Question: When an image is dragged on to a canvas element (or another div), this function is called. If the element was a canvas element it uses pattern to create the fill, otherwise it appends the image. When it appends the image, I can call jquery's draggable function. I would like to achieve the same functionality with the canvas element. How would I go about doing that?
Here is the relevant code:
'''
function photos_create_preview_image(element)
{
console.log(element.id);
if(element.id.indexOf("canvas") != -1)
{
console.log("canvas element");
var canvas = document.getElementById(element.id);
ctx = canvas.getContext("2d");
new_img = new Image();
new_img.onload = function() {
this.width /= 3; //TODO: Figure out what this should be, right now it is just a "magic number"
this.height /= 3;
var pattern = ctx.createPattern(new_img, "no-repeat");
ctx.fillStyle = pattern;
ctx.fill();
//TODO: Make image draggable
};
new_img.src = SITE_URL + "/system/photo/cf_preview/" + selected_fid;
}
else
{
new_img = new Image();
new_img.onload = function() {
this.width /= 3; //TODO: Figure out what this should be, right now it is just a "magic number"
this.height /= 3;
element.appendChild(new_img);
$(new_img).draggable({ containment: "parent" });
};
new_img.src = SITE_URL + "/system/photo/cf_preview/" + selected_fid;
}
console.log("new image: " + new_img.src);
}
'''
Here's the new code with MarkE's solution:
'''
function photos_create_preview_image(element)
{
console.log(element.id);
if(element.id.indexOf("canvas") != -1)
{
console.log("canvas element");
var canvas = document.getElementById(element.id);
var ctx = canvas.getContext("2d");
var canvasOffset = $("#" + element.id).offset();
var offsetX = canvasOffset.left;
var offsetY = canvasOffset.top;
var isDown = false;
var startX;
var startY;
var imgX = 0;
var imgY = 0;
var imgWidth, imgHeight;
var mouseX, mouseY;
var new_img = new Image();
new_img.onload = function() {
//this.width /= 3; //TODO: Figure out what this should be, right now it is just a "magic number"
// this.height /= 3;
/*var pattern = ctx.createPattern(new_img, "no-repeat");
ctx.fillStyle = pattern;
ctx.fill();*/
imgWidth = new_img.width;
imgHeight = new_img.height;
ctx.drawImage(new_img, imgX, imgY);
//TODO: Make image draggable
};
new_img.src = SITE_URL + "/system/photo/cf_preview/" + selected_fid;
function handleMouseDown(e) {
e.preventDefault();
//startX = parseInt(e.clientX - offsetX);
//startY = parseInt(e.clientY - offsetY);
startX = parseInt(e.pageX - window.scrollX);
startY = parseInt(e.pageY - window.scrollY);
// Put your mousedown stuff here
if (startX >= imgX && startX <= imgX + imgWidth && startY >= imgY && startY <= imgY + imgHeight) {
isDown = true;
}
}
function handleMouseUp(e) {
e.preventDefault();
isDown = false;
}
function handleMouseOut(e) {
e.preventDefault();
isDown = false;
}
function handleMouseMove(e) {
if (!isDown) {
return;
}
e.preventDefault();
mouseX = parseInt(e.clientX - offsetX);
mouseY = parseInt(e.clientY - offsetY);
// Put your mousemove stuff here
if (!isDown) {
return;
}
imgX += mouseX - startX;
imgY += mouseY - startY;
startX = mouseX;
startY = mouseY;
ctx.clearRect(0, 0, canvas.width, canvas.height);
ctx.drawImage(new_img, imgX, imgY);
}
$("#" + element.id).mousedown(function (e) {
handleMouseDown(e);
});
$("#" + element.id).mousemove(function (e) {
handleMouseMove(e);
});
$("#" + element.id).mouseup(function (e) {
handleMouseUp(e);
});
$("#" + element.id).mouseout(function (e) {
handleMouseOut(e);
});
}
else
{
new_img = new Image();
new_img.onload = function() {
this.width /= 3; //TODO: Figure out what this should be, right now it is just a "magic number"
this.height /= 3;
element.appendChild(new_img);
$(new_img).draggable({ containment: "parent" });
};
new_img.src = SITE_URL + "/system/photo/cf_preview/" + selected_fid;
}
console.log("new image: " + new_img.src);
}
'''
I need the image to be a pattern because it is contained within a path. Right now the code works when called with drawImage.
Basically I need it to look like this (which it does when I use the pattern code):

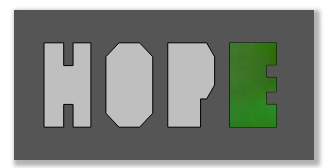
Answer: You can drag your image (or filled pattern) by listening to mouse events.
Demo: <URL>
- - -
- - - -
-
Here is example code:
'''
<!doctype html>
<html>
<head>
<link rel="stylesheet" type="text/css" media="all" href="css/reset.css" /> <!-- reset css -->
<script type="text/javascript" src="http://code.jquery.com/jquery.min.js"></script>
<style>
body{ background-color: ivory; }
#canvas{border:1px solid red;}
</style>
<script>
$(function(){
var canvas=document.getElementById("canvas");
var ctx=canvas.getContext("2d");
var canvasOffset=$("#canvas").offset();
var offsetX=canvasOffset.left;
var offsetY=canvasOffset.top;
var isDown=false;
var startX;
var startY;
var imgX=50;
var imgY=50;
var imgWidth,imgHeight;
var img=new Image();img.onload=start;img.src="house32x32.png";
function start(){
imgWidth=img.width;
imgHeight=img.height;
ctx.drawImage(img,imgX,imgY);
}
function handleMouseDown(e){
e.preventDefault();
startX=parseInt(e.clientX-offsetX);
startY=parseInt(e.clientY-offsetY);
// Put your mousedown stuff here
if(startX>=imgX && startX<=imgX+imgWidth && startY>=imgY && startY<=imgY+imgHeight){
isDown=true;
}
}
function handleMouseUp(e){
e.preventDefault();
isDown=false;
}
function handleMouseOut(e){
e.preventDefault();
isDown=false;
}
function handleMouseMove(e){
if(!isDown){return;}
e.preventDefault();
mouseX=parseInt(e.clientX-offsetX);
mouseY=parseInt(e.clientY-offsetY);
// Put your mousemove stuff here
if(!isDown){return;}
imgX+=mouseX-startX;
imgY+=mouseY-startY;
startX=mouseX;
startY=mouseY;
ctx.clearRect(0,0,canvas.width,canvas.height);
ctx.drawImage(img,imgX,imgY);
}
$("#canvas").mousedown(function(e){handleMouseDown(e);});
$("#canvas").mousemove(function(e){handleMouseMove(e);});
$("#canvas").mouseup(function(e){handleMouseUp(e);});
$("#canvas").mouseout(function(e){handleMouseOut(e);});
}); // end $(function(){});
</script>
</head>
<body>
<canvas id="canvas" width=300 height=300></canvas>
</body>
</html>
'''